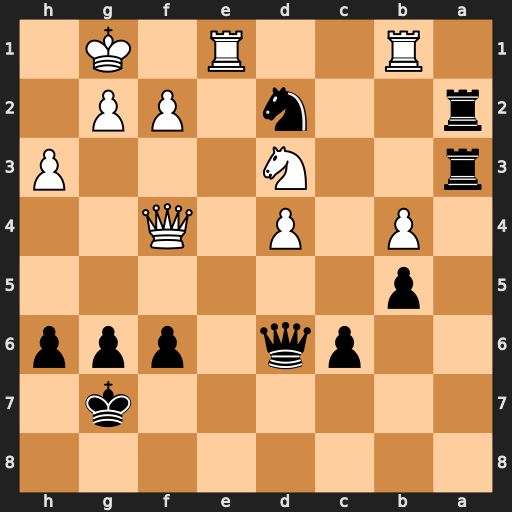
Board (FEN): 8/6k1/2pq1ppp/1p6/1P1P1Q2/r2N3P/r2n1PP1/1R2R1K1
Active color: b
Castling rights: -
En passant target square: -
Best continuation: Qxf4 Nxf4 Nxb1